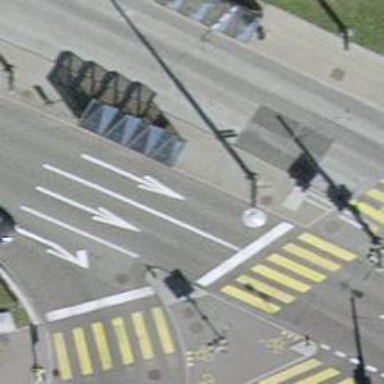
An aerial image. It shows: Road with traffic signals.